Question: I've got a map, and I've successfully plotted an array of LineStrings on the map.
But what I really want to do is animate circles down the route each LineString defines.
I've looked at a few examples (<URL> but I'm not sure how I actually put circles at the starting points, and then make them follow the path.
Here's my map with paths plotted (in red for visibility)

Here's my code - 'hydro_map' is a shapefile converted to a GeoJSON FeatureCollection, 'stations' is a GeoJSON feature collection (just points), and 'links' is an array of LineString. I want to create circles, and transition them down each of the paths I created.
'''
var width = 900, height = 800;
var projection = d3.geo.mercator().center([-87.55,41.919]).scale(170000);
var path = d3.geo.path().projection(projection);
var svg = d3.select("#output").append("svg")
.attr("width", width)
.attr("height", height)
.call(d3.behavior.zoom()
.on("zoom", redraw))
;
var g = svg.append("g");
var terrainGroup = g.append("g");
var arcGroup = g.append("g");
var stationGroup = g.append("g");
var tripGroup = g.append("g");
//draw terrain
terrainGroup.append("path")
.datum({type: "FeatureCollection", features: hydro_map.features})
.attr("d", path)
.style("fill", "#3db7e4");
//plot stations
stationGroup.selectAll("circle")
.data(stations.features).enter()
.append("path")
.attr("d", path.pointRadius(0.5));
//draw paths between stations
var pathArcs = arcGroup.selectAll(".arc")
.data(links);
pathArcs.enter()
.append("path")
.attr({"class": "arc"})
.style({fill: "none",})
.attr({d: path})
.style({
stroke: "red",
"stroke-width": "0.5px"
});
'''
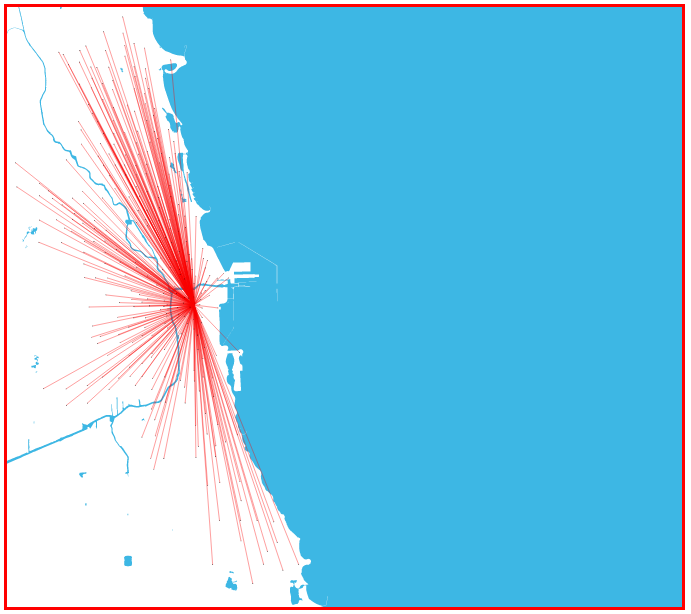
Answer: If the paths are straight lines, moving a circle along the path can be done as shown below.
'''
var svg = d3.select("body")
.append("svg")
.attr("width",500)
.attr("height",500);
var path = svg.append("path")
.attr("d","M 100 350 l 150 -300")
.attr("fill","none")
.attr("stroke","black");
var circle = svg.append("circle")
.attr("r",5)
.attr("cx",100)
.attr("cy",350);
var pathEl = path.node();
for(var i=0;i<pathEl.getTotalLength();i++){
var pt = pathEl.getPointAtLength(i);
circle.transition()
.duration(3500)
.attr("cx",pt.x)
.attr("cy",pt.y);
}
'''
'''
<script type="text/javascript" src="http://d3js.org/d3.v3.min.js"></script>
'''
If paths are curved lines, you can use attrTween to accomplish the task.
'''
var svg = d3.select("body")
.append("svg")
.attr("width",500)
.attr("height",500);
var path = svg.append("path")
.attr("d","M 100 350 q 150 -300 300 0")
.attr("fill","none")
.attr("stroke","black").call(transition);
var startPoint = pathStartPoint(path);
var marker = svg.append("circle");
marker.attr("r", 7)
.attr("id", "marker")
.attr("transform", "translate(" + startPoint + ")");
function pathStartPoint(path) {
var d = path.attr("d"),
dsplitted = d.split(" ");
return dsplitted[1];
}
function transition(path) {
path.transition()
.duration(3500)
.attrTween("stroke", tweenDash)
//.each("end", function() { d3.select(this).call(transition); }); infinite loop
}
function tweenDash() {
var l = path.node().getTotalLength();
return function(t) {
var marker = d3.select("#marker");
var p = path.node().getPointAtLength(t * l);
marker.attr("transform", "translate(" + p.x + "," + p.y + ")");
return "black";
}
}
'''
'''
<script type="text/javascript" src="http://d3js.org/d3.v3.min.js"></script>
'''